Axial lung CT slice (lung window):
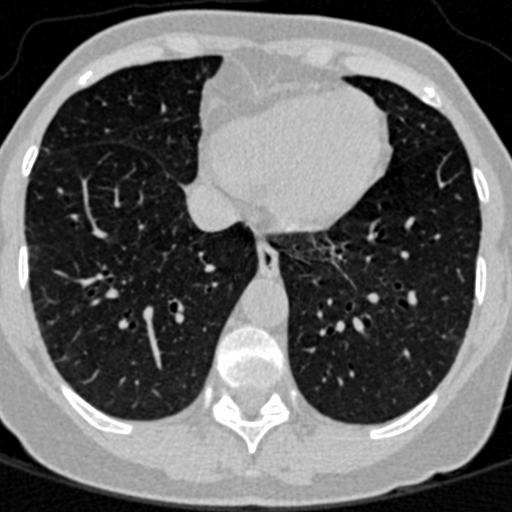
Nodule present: no